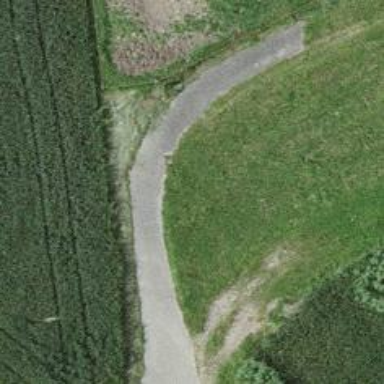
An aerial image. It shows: Well-maintained track road of grade 1.